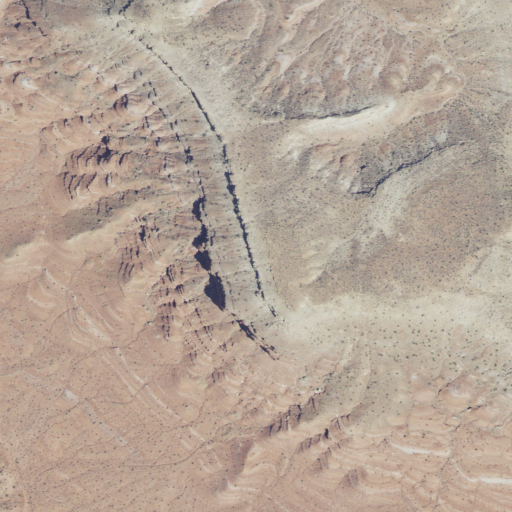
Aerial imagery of mountain in Utah named Beehive Dome containing only shrub